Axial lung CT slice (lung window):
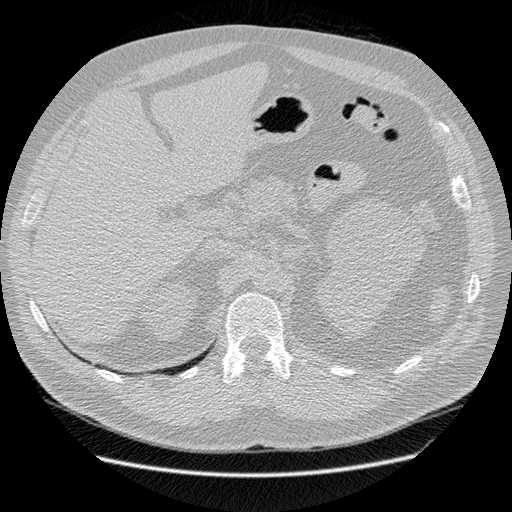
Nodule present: no